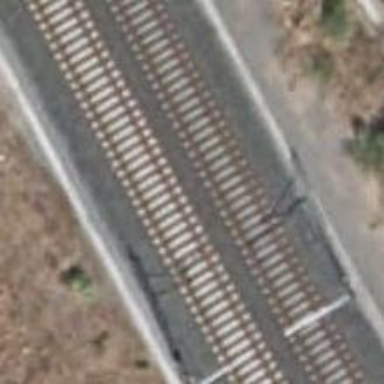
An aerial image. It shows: Railway track with contact lines for electrification.